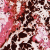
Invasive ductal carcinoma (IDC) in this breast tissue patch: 0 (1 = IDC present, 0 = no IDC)